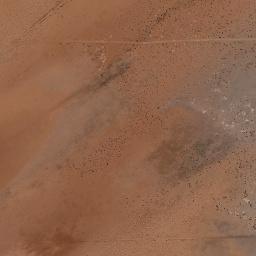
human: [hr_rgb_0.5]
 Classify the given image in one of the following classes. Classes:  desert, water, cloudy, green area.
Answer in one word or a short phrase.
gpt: desert